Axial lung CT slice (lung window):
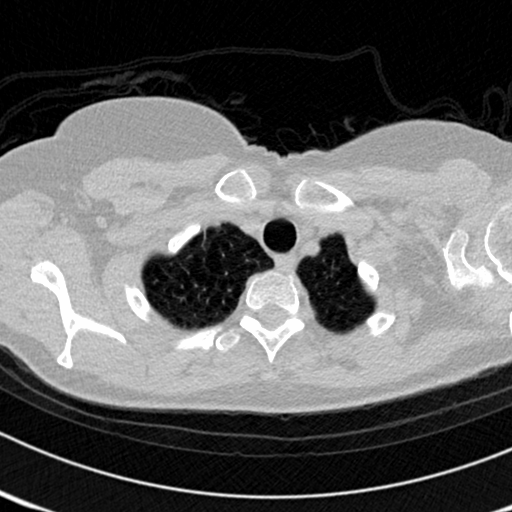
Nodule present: no